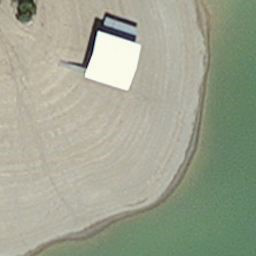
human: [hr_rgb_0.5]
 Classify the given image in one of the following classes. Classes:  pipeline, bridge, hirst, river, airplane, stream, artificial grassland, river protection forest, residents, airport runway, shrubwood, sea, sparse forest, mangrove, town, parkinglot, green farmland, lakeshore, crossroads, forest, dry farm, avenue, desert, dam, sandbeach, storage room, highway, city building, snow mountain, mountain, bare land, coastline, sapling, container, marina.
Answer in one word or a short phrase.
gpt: hirst